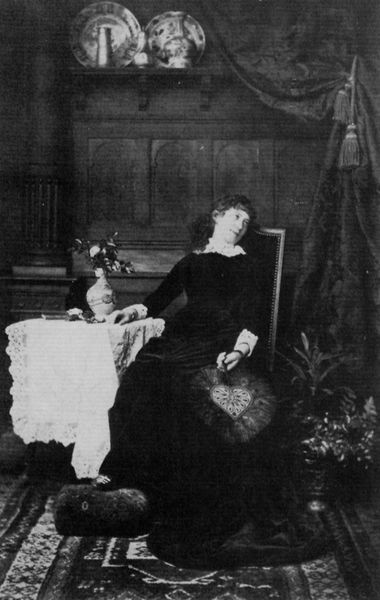
Titel: Die Stellung und Beleuchtung in der Photographie
Künstler: Franz Stolze
Standort: Leverkusen
Institution: Foto-Historama
Schlagwörter: dunkel, fuß, hand, umhang, weiß, sitzen, blume, blumen, frau, holz, kleid, raum, schwarz, stuhl, säule, tisch, zimmer, blick, dame, tuch, fächer, muster, teppich, flasche, flaschen, jung, regal, wand, federn, gesicht, kragen, spitze, teller, ärmel, möbel, porträt, tischdecke, tischtuch, vorhang, decke, pflanze, pflanzen, locken, rechts, kanne, krug, vase, schrank, liegen, schlafen, blumenvase, lehne, pause, hocker, lehnen, kissen, polster, salon, klavier, stuhllehne, teppichmuster, strauss, vasen, palme, stube, zimmerpflanze, quaste, sticken, freude, blumenstrauss, bouquet, foto, fotografie, photographie, deckchen, porzellan, links, brett, geschirr, schwarz-weiss, pfau, fußbank, schuh, brokat, photo, krüge, portät, müde, holzvertäfelung, herz, bommel, pfeifen, vertäfelung, quasten, mödchen, wandvertäfelung, kanelluren, holzverkleidung, ligen, tassel, pfauen, pfauenauge, plster, zierteller, täfelung, fussschemel, eingeschlafen, klöppeln, ohnmächtig, herzkissen, teppicg, sauele, kwaste, kwasten, krüge vasen